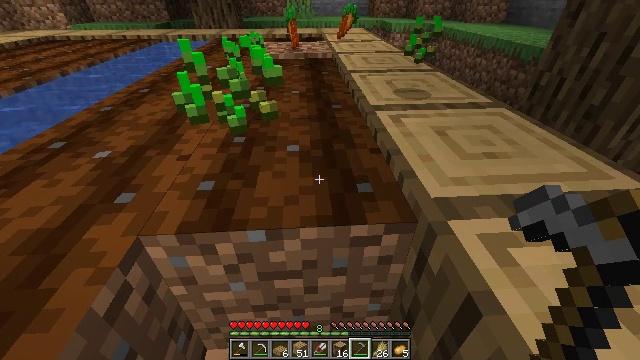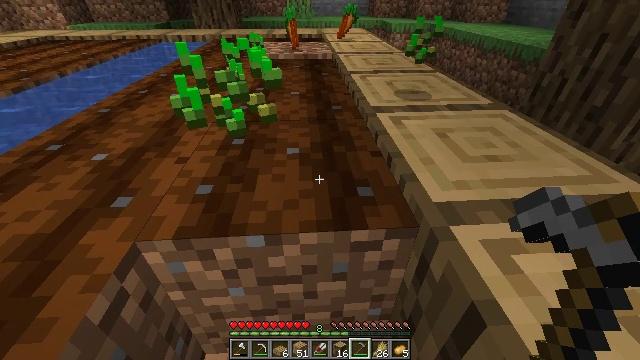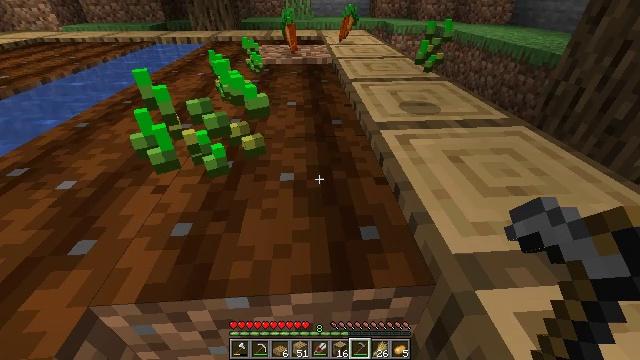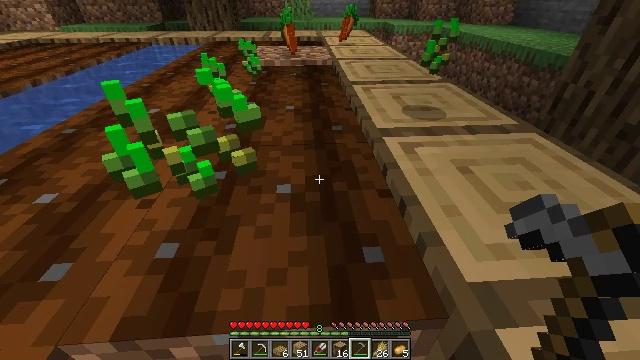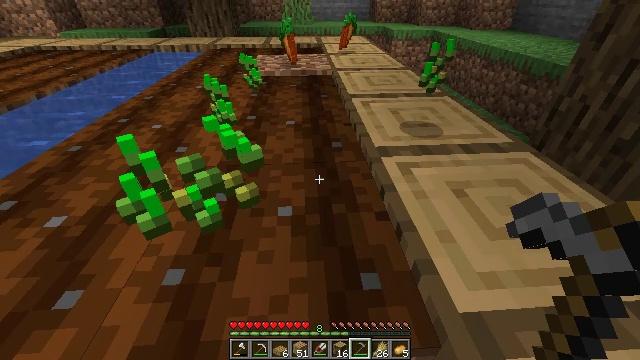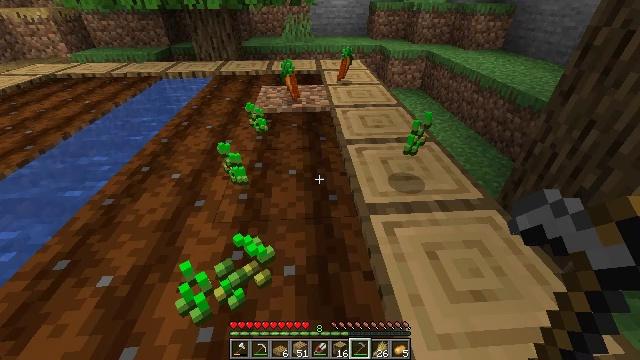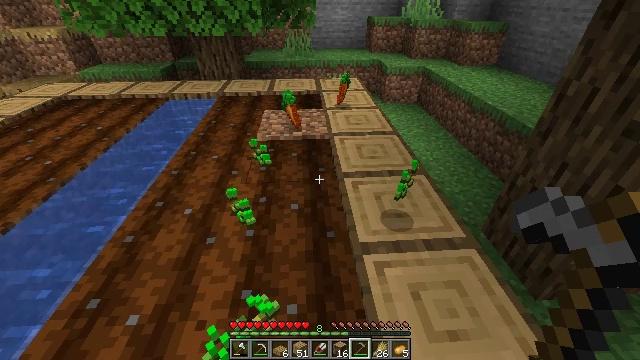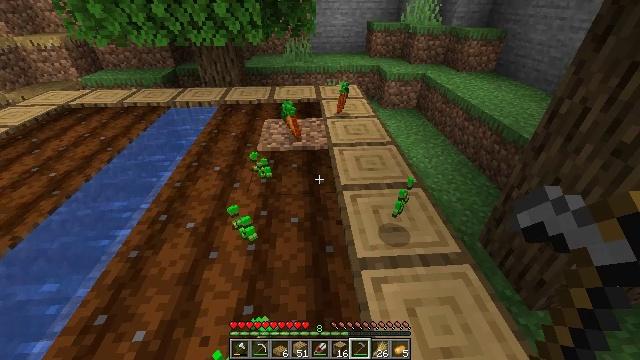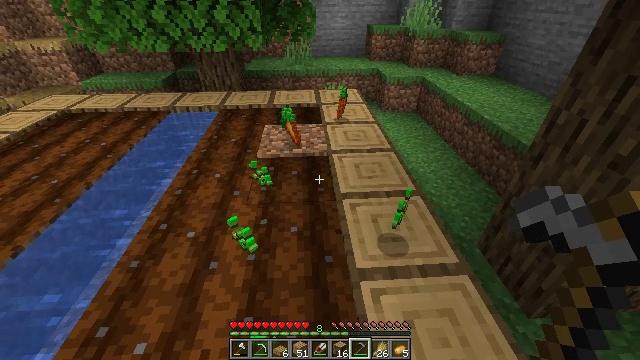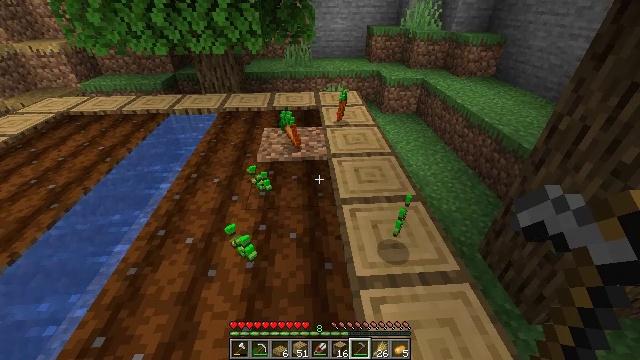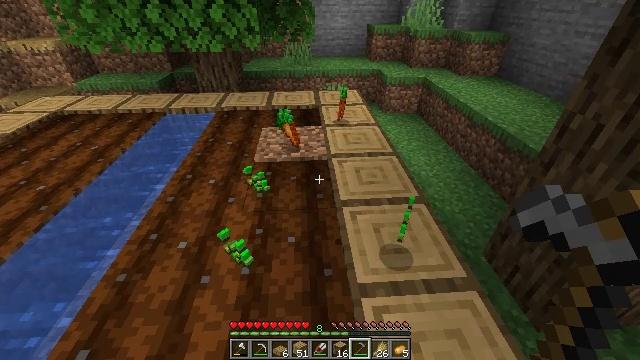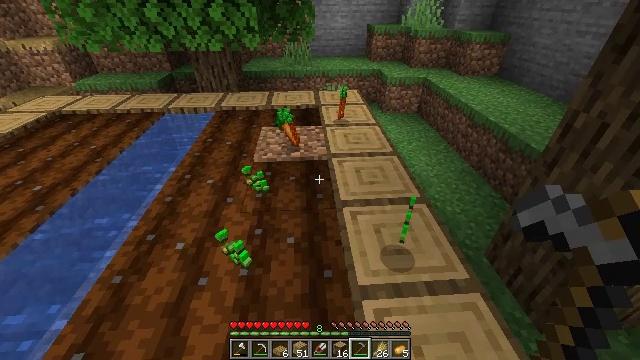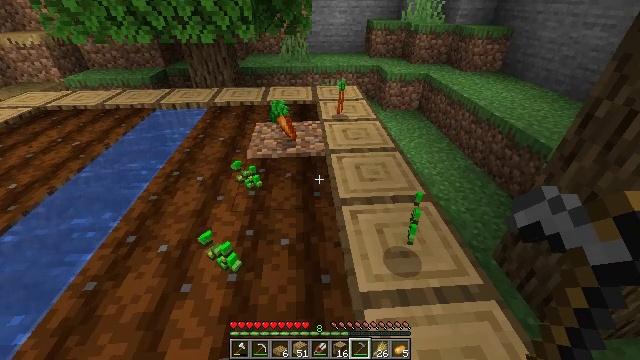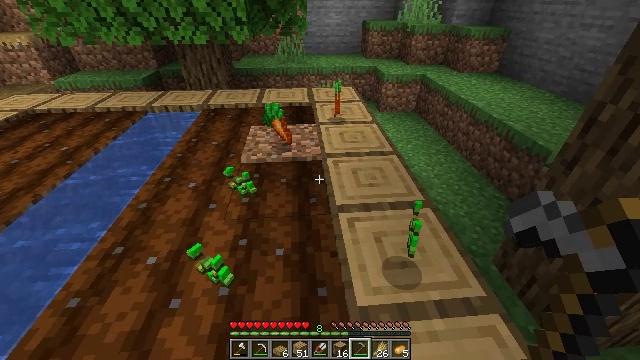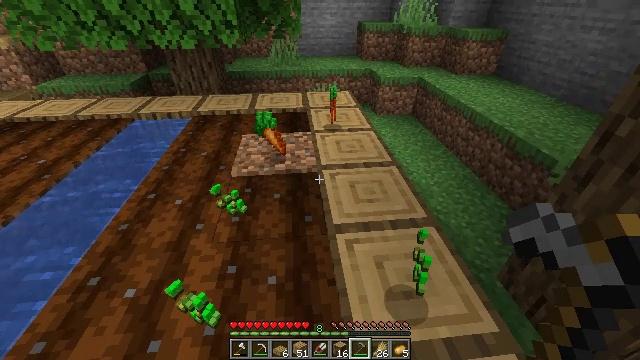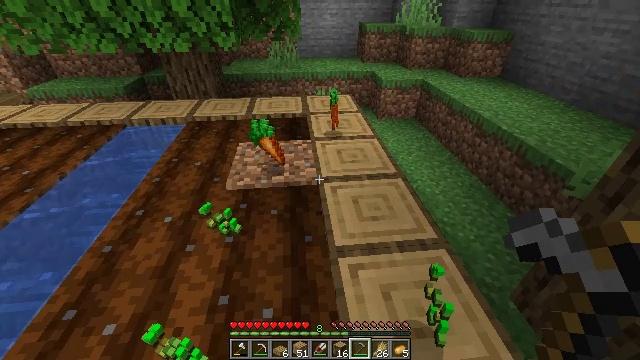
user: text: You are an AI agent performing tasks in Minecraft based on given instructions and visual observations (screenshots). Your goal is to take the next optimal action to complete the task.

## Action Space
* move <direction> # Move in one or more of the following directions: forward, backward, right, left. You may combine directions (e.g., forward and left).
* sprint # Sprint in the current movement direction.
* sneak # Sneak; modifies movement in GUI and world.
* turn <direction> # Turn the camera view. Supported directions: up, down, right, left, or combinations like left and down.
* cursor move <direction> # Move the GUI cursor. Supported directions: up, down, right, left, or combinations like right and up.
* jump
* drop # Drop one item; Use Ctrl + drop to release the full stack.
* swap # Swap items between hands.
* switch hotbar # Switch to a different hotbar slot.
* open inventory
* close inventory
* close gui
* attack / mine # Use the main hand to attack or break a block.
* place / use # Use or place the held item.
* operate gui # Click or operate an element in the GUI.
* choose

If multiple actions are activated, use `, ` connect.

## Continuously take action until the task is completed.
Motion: motion action
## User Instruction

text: Remove an oak log from the inventory.
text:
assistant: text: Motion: move forward
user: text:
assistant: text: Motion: move forward
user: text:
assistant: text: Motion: move forward
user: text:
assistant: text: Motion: move forward, jump
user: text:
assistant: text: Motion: move forward, jump
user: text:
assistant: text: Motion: move forward, jump
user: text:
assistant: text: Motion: move forward, jump
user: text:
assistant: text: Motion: move forward, jump
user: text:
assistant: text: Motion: move forward, jump
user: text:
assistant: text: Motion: move forward
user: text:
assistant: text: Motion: move forward
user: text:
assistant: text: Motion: move forward
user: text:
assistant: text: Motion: move forward
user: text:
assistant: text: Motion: move forward, turn right
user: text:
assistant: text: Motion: no_op
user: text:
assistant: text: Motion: no_op
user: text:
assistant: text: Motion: no_op
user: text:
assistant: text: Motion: no_op
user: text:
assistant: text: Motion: no_op
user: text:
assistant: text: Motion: no_op
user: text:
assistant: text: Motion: no_op
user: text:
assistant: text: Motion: no_op
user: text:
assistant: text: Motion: no_op
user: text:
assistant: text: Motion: no_op
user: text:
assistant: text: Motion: turn left
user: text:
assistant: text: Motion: turn left
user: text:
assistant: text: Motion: turn left
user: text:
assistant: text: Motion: no_op
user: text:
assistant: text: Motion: no_op
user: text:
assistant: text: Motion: no_op